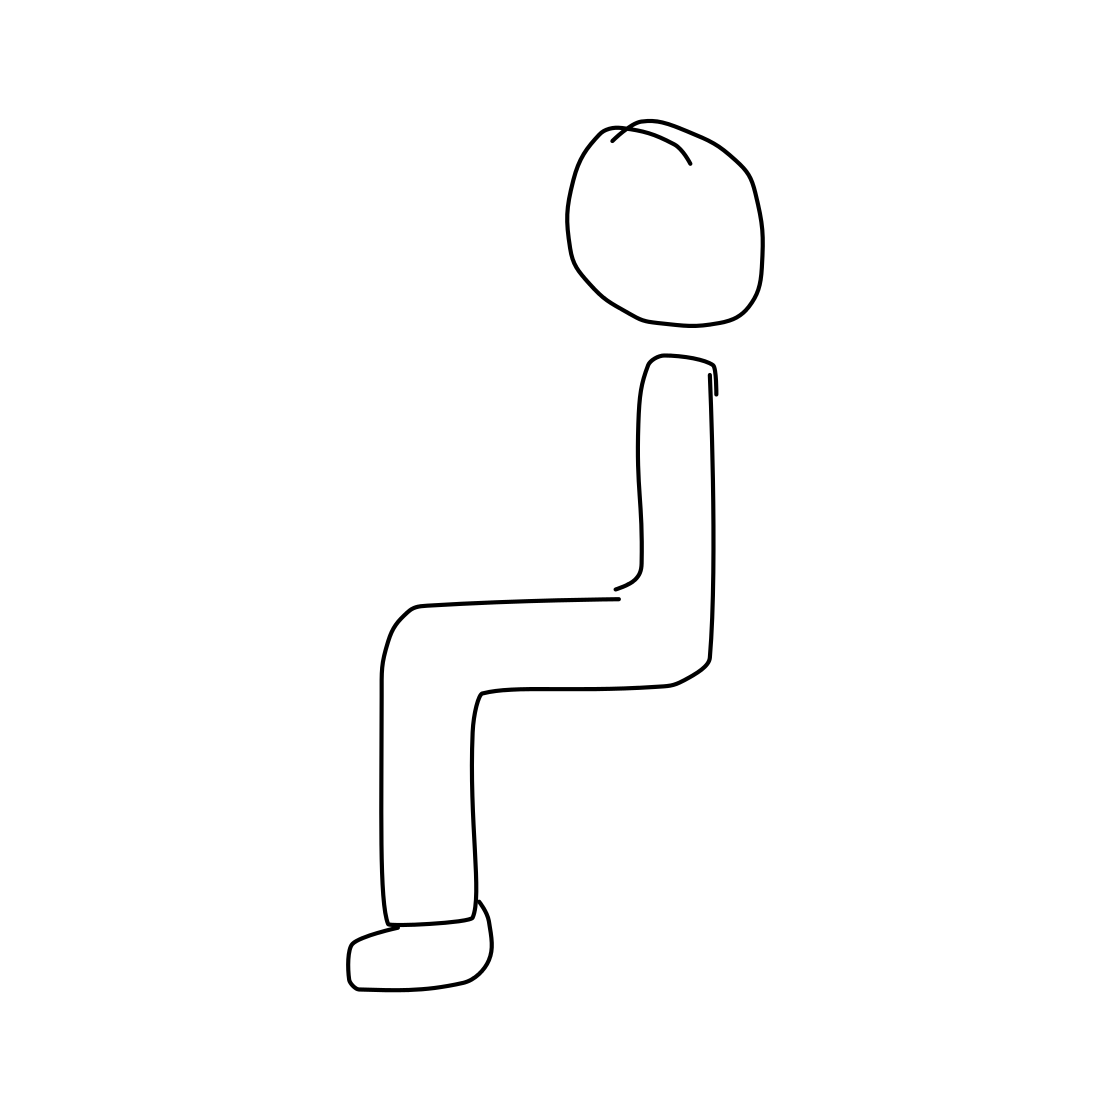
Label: person sitting